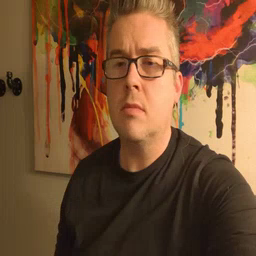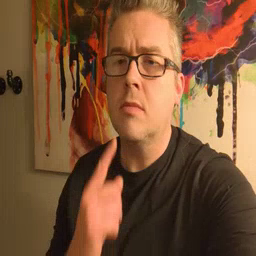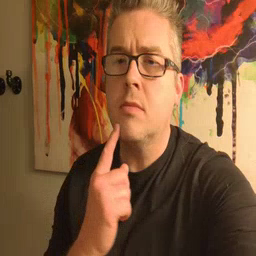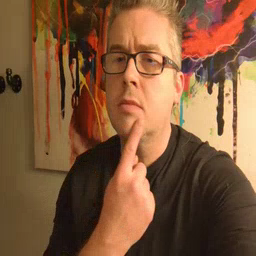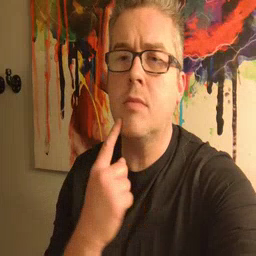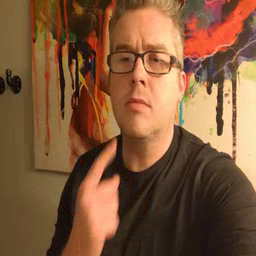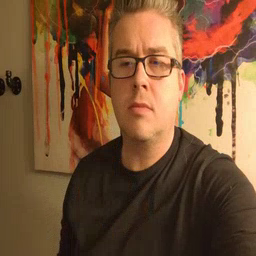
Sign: chin